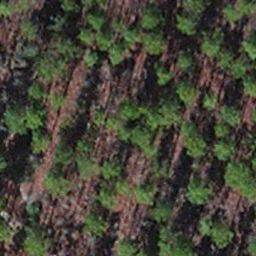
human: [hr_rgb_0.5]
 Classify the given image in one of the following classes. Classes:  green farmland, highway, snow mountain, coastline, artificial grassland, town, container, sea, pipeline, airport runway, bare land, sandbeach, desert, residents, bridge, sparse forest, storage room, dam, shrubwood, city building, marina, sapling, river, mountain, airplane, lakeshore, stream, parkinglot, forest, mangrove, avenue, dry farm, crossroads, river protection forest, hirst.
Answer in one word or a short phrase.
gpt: sapling